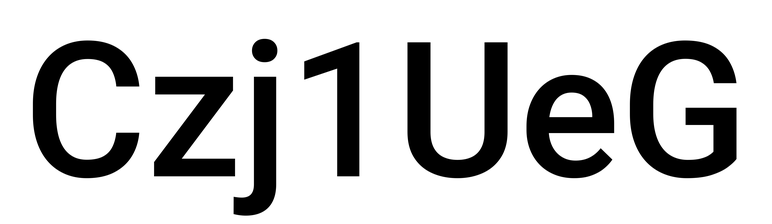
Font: Roboto_Medium